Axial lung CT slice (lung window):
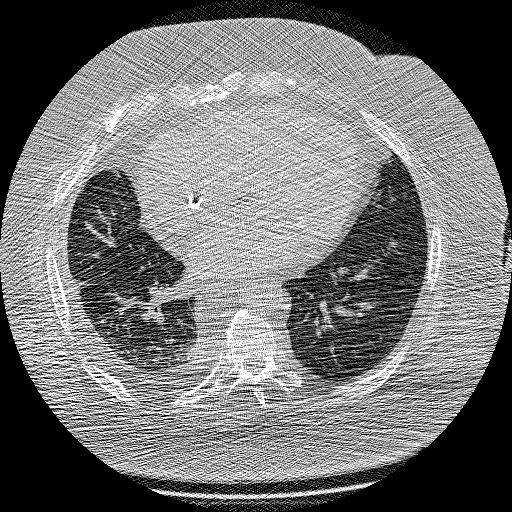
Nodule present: no